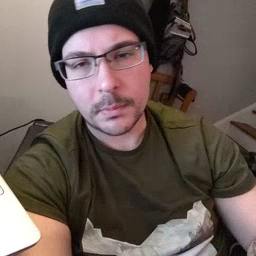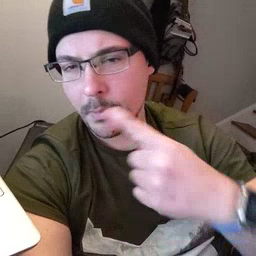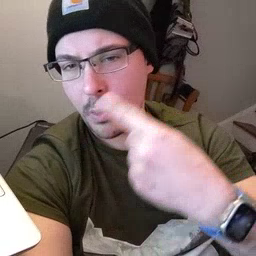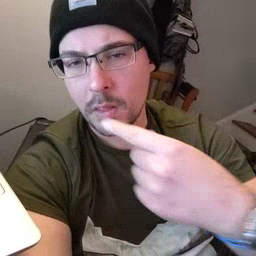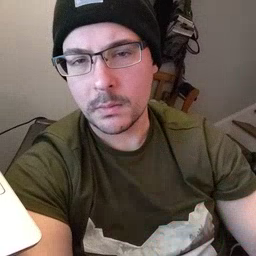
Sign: mouth